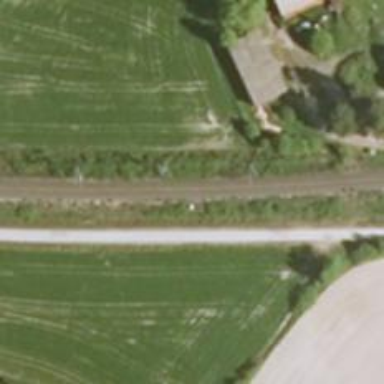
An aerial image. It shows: Railway with continuous electrified contact lines.